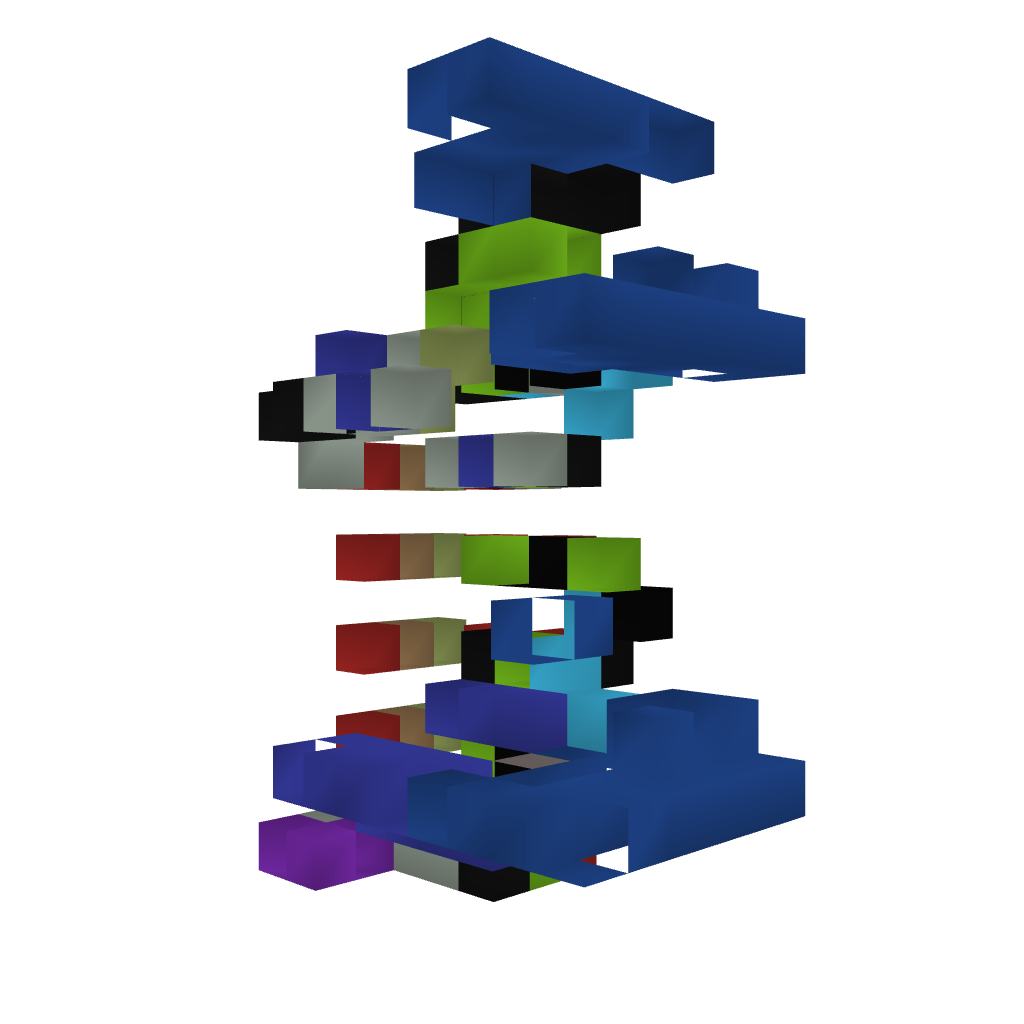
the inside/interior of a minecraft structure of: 100% working elevator